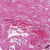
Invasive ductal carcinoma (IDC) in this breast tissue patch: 0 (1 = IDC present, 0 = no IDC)